【题型】解答题　【知识点】平面几何　【难度】medium
如图，在$\text{Rt}\triangle ABC$中，$\angle ABC = 90^\circ$，$O$是$AC$上一点，以点$O$为圆心，$OA$长为半径，作圆交$AC$于点$F$，$BD$是$\odot O$的切线，$D$是切点，连接$OB$交$\odot O$于点$M$，已知$\angle DBO = \angle CBO$.

(1) 求证：$BC$是$\odot O$的切线.

(2) 若$CF = 2$，$BM = 1$，$\sin C = \dfrac{3}{5}$，求$\cos\angle DBO$的值.

(3) 连接$AD$，分别延长$CA$，$BD$交于点$N$. 当$\triangle ABC$为等腰直角三角形时，是否存在$\triangle CBN \sim \triangle DAN$，使它们的相似比为$k$？若存在，请直接写出$k$的值；若不存在，请说明理由.
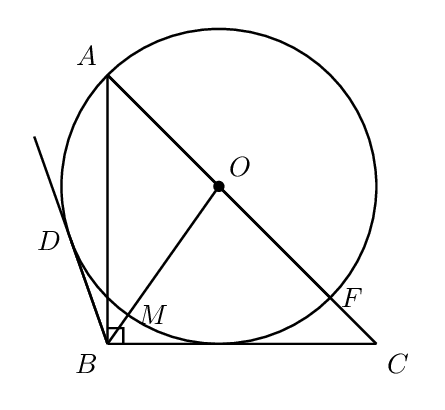
【解答】
\textbf{【答案】}(1)详见解析

(2)$\dfrac{\sqrt{7}}{4}$

(3)不存在，理由见解析

\textbf{【分析】}

\textbf{【详解】}(1) 证明：连接$OD$，过点$O$作$OE \perp BC$于点$E$. 如图：

$\because BD$为$\odot O$的切线，

$\therefore OD \perp BD$，

$\therefore \angle ODB = 90^\circ$，

$\because OE \perp BC$，

$\therefore \angle OEB = 90^\circ$，

$\therefore \angle ODB = \angle OEB$，

在$\triangle ODB$和$\triangle OEB$中，

$\begin{cases}
\angle ODB = \angle OEB \\
\angle DBO = \angle EBO \\
OB = OB
\end{cases}$

$\therefore \triangle ODB \cong \triangle OEB(\text{AAS})$，

$\therefore OD = OE$，

即$OE$为$\odot O$的半径，

$\therefore BC$是$\odot O$的切线.

(2) 解：如图：

在$\text{Rt}\triangle OEC$中，$\sin C = \dfrac{OE}{OC} = \dfrac{3}{5}$，

设$OE = 3a(a > 0)$，则$OC = 5a$，

$\because OF = OE = 3a$，

$\therefore CF = OC - OF = 2a = 2$，

$\therefore a = 1$，

$\therefore OE = 3a = 3$，

$\therefore OB = OM + MB = 3 + 1 = 4$，

在$\text{Rt}\triangle BEO$中，$BE = \sqrt{OB^2 - OE^2} = \sqrt{4^2 - 3^2} = \sqrt{7}$，

$\therefore \cos\angle EBO = \dfrac{BE}{OB} = \dfrac{\sqrt{7}}{4}$，

$\because \angle DBO = \angle CBO$，

$\therefore \cos\angle DBO = \cos\angle CBO = \dfrac{\sqrt{7}}{4}$.

(3) 解：当$\triangle ABC$为等腰直角三角形时，不存在$\triangle CBN \sim \triangle DAN$；

理由：如图，连接$OD$，

$\because \triangle ABC$等腰直角三角形，$\angle ABC = 90^\circ$，

$\therefore \angle C = \angle BAC = 45^\circ$，

当$\triangle CBN \sim \triangle DAN$时，$\angle ADN = \angle C = 45^\circ$，

$\because BD$为$\odot O$的切线，

$\therefore OD \perp BD$，

$\therefore \angle ODN = 90^\circ$，

$\therefore \angle ODA = 90^\circ - \angle ADN = 45^\circ$，

$\because OD = OA$，

$\therefore \angle OAD = \angle ODA = 45^\circ$，

即$\angle AOD = 90^\circ$，

$\therefore OD \perp AC$，

$\because OD \perp BN$，

$\therefore AC \parallel BD$，与已知条件$BD$与$CA$的延长线相交于点$N$矛盾，

$\therefore$ 当$\triangle ABC$为等腰直角三角形时，不存在$\triangle CBN \sim \triangle DAN$.

\textbf{【点睛】} 本题考查了切线的判定和性质，全等三角形的判定和性质，解直角三角形，勾股定理，等腰直角三角形的性质，相似三角形的性质，等边对等角，平行线的判定等。根据题意做出辅助线，并灵活运用相关的性质及判定是解题的关键.
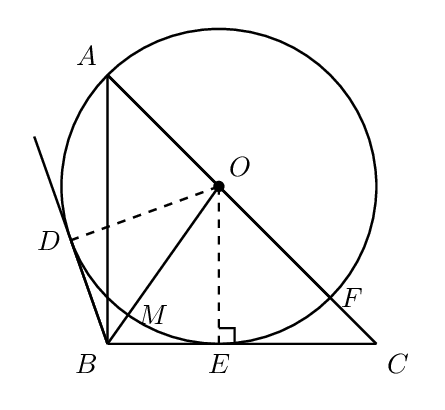
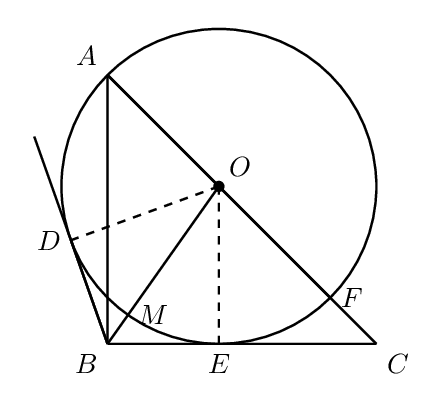
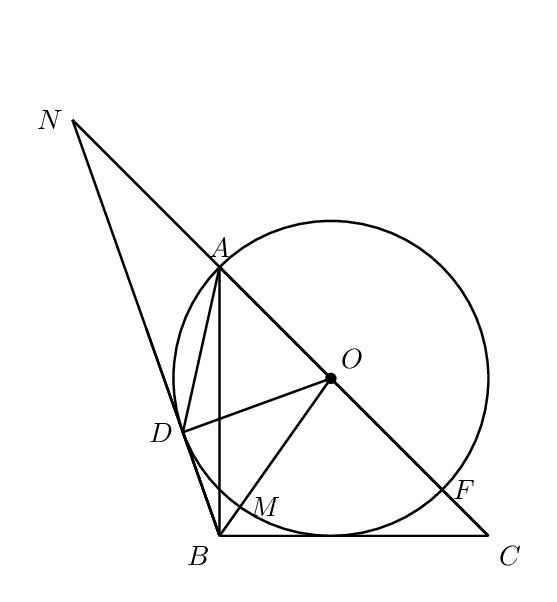